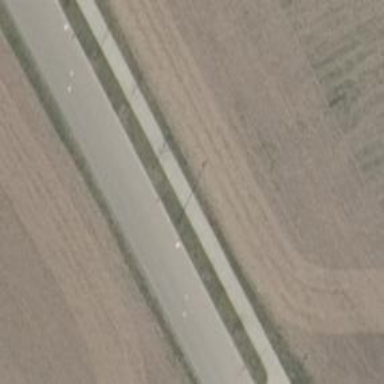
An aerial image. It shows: Sidewalk along the footway.